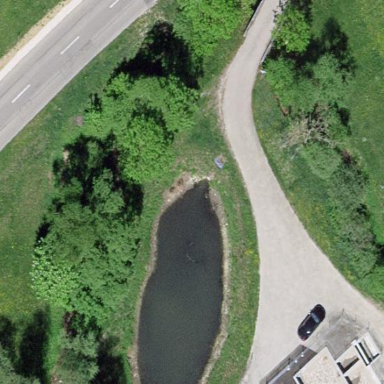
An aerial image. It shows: Serene pond surrounded by nature.